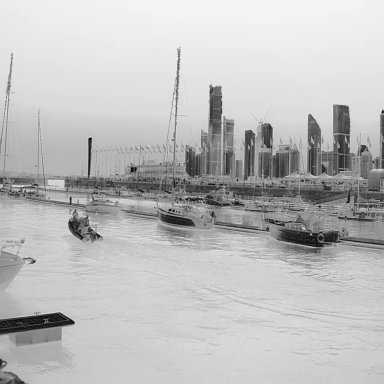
There are five sailboats in the infrared image.